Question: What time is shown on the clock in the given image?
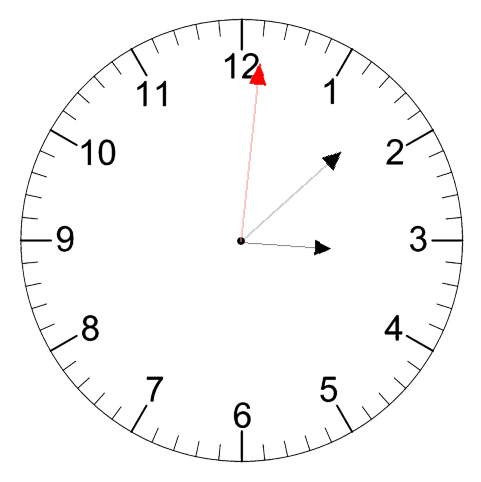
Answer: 03:08:01